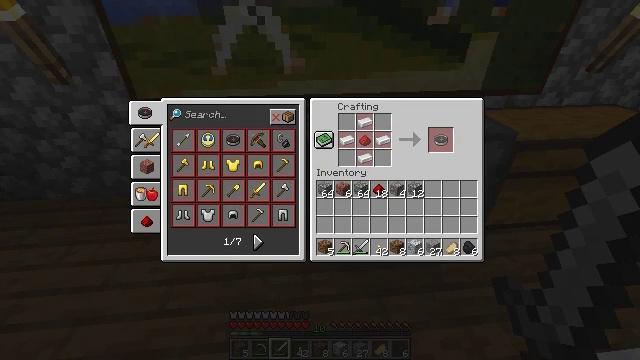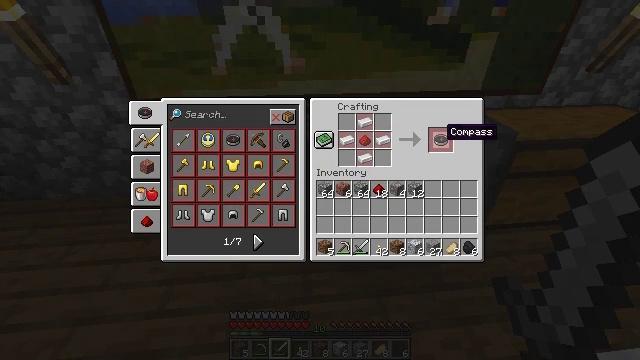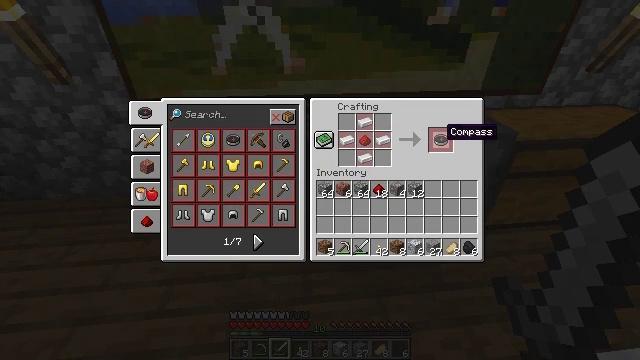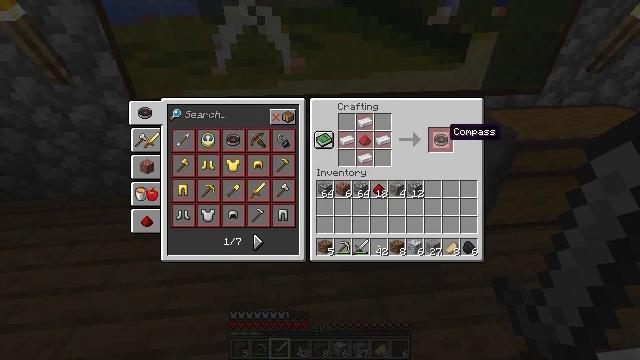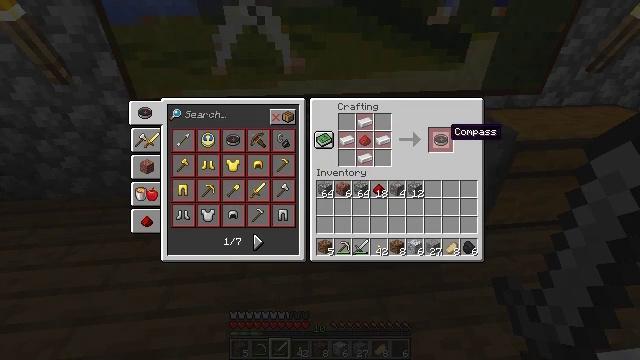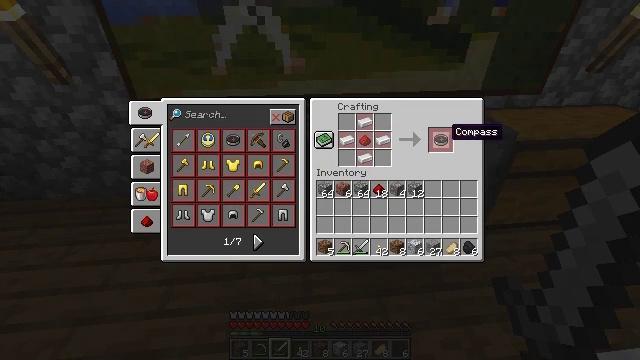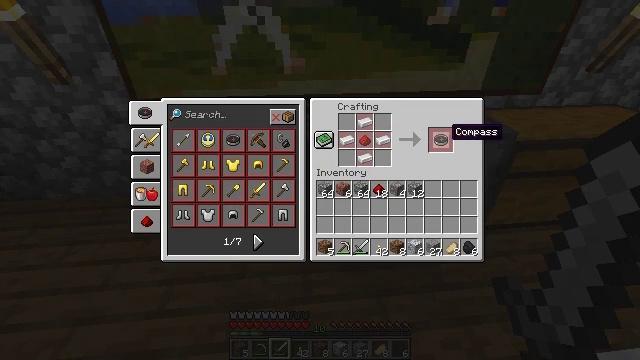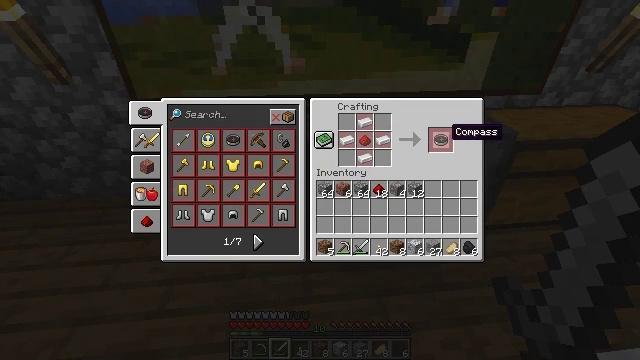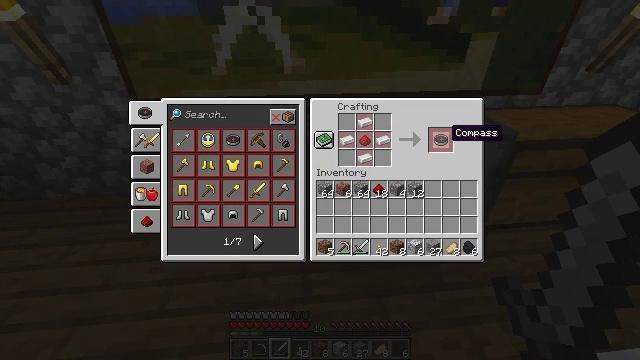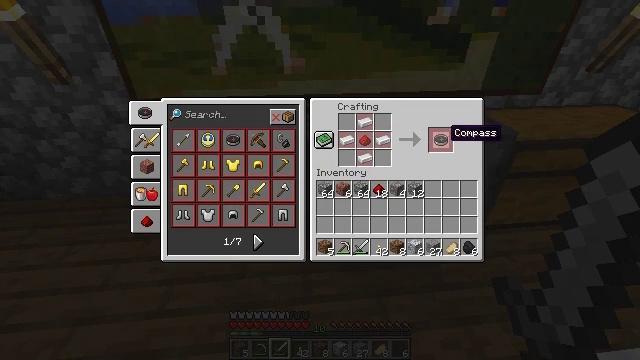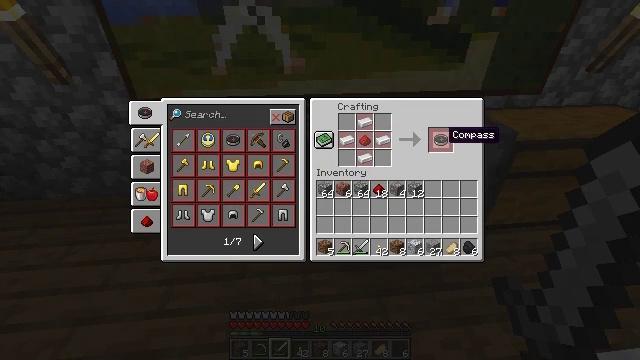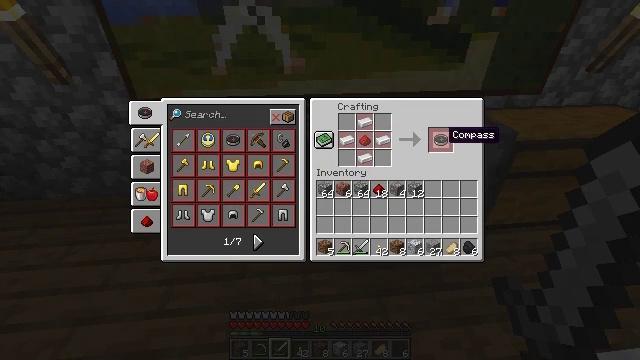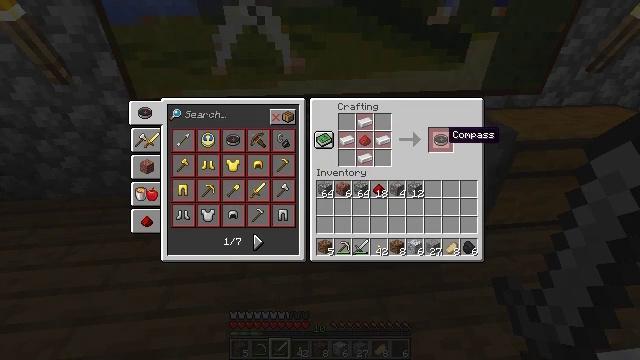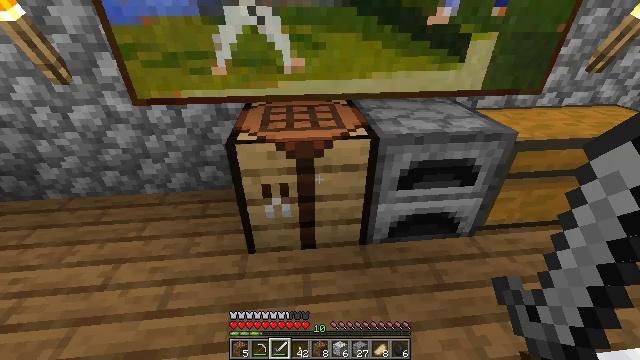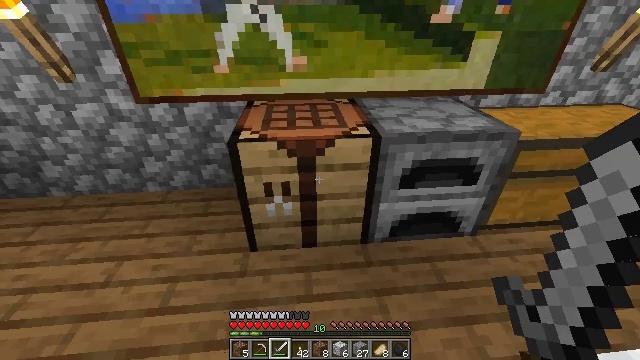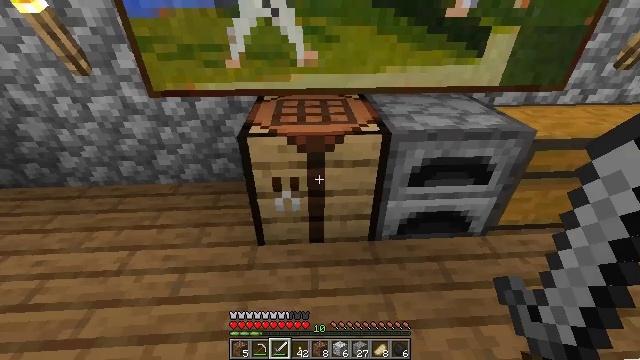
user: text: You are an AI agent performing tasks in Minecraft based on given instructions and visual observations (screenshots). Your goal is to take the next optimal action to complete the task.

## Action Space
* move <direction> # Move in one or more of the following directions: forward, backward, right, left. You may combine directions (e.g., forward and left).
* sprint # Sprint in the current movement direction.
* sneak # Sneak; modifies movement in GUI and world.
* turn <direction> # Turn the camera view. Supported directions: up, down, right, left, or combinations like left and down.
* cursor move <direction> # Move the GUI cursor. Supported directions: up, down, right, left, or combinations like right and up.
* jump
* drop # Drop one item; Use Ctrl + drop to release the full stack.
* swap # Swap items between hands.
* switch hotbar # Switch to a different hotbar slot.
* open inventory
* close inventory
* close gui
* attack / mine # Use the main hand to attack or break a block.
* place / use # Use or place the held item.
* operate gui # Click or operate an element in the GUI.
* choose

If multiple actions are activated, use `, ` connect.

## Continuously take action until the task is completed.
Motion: motion action
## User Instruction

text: Craft the clock with the necessary materials.
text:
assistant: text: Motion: cursor move right
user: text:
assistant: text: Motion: no_op
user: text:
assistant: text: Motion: no_op
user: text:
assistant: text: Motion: no_op
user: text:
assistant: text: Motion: no_op
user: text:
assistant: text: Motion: no_op
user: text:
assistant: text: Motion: no_op
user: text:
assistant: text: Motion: no_op
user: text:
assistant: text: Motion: no_op
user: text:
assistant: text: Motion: no_op
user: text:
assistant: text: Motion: no_op
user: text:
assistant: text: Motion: no_op
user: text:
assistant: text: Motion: no_op
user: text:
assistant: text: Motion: close gui
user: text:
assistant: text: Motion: turn left
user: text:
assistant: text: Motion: no_op
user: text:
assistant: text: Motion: no_op
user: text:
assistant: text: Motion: no_op
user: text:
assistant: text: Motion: no_op
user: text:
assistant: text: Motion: no_op
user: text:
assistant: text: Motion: move right
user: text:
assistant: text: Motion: move forward and move right
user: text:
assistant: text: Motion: move forward and move right
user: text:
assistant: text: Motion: move forward and move right
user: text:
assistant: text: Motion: move forward and move right
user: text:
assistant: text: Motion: move forward and move right
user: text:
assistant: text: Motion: use / place
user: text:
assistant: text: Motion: use / place
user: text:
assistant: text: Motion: use / place
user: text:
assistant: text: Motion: no_op